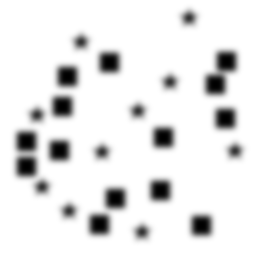
Squares: 14
Triangles: 0
Stars: 10
Total shapes: 24